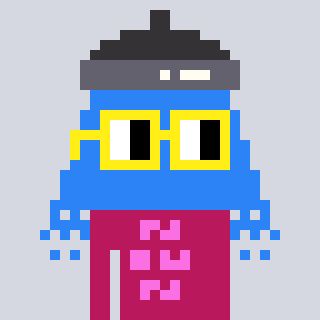
a pixel art character with square yellow glasses, a shower-shaped head and a darkpink-colored body on a cool background